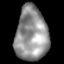
Tissue: lung
Cell type: Endothelial cells
Senescence score: 0.2009
Nuclear area (px): 1720
Mean DAPI intensity: 145.677